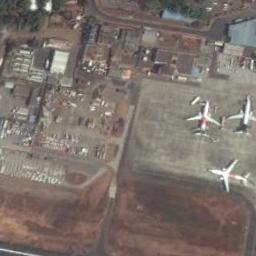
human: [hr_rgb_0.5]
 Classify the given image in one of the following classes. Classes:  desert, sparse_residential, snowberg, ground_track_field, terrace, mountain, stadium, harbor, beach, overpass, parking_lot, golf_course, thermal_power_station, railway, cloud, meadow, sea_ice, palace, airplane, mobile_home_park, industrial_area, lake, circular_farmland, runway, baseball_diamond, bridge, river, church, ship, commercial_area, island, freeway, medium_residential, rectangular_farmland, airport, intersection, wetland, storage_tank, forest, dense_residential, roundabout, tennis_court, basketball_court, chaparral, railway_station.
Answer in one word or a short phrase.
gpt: airplane